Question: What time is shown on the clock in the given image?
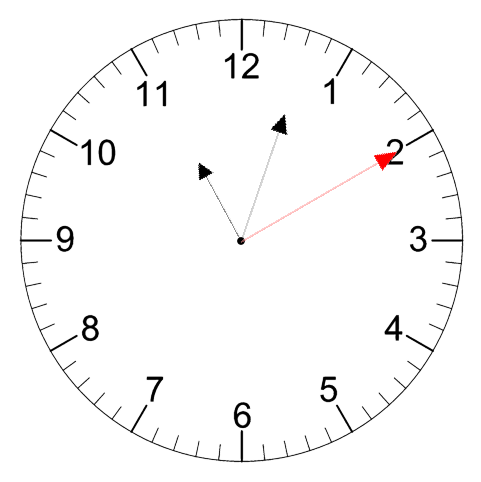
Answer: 11:03:10